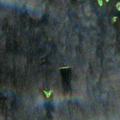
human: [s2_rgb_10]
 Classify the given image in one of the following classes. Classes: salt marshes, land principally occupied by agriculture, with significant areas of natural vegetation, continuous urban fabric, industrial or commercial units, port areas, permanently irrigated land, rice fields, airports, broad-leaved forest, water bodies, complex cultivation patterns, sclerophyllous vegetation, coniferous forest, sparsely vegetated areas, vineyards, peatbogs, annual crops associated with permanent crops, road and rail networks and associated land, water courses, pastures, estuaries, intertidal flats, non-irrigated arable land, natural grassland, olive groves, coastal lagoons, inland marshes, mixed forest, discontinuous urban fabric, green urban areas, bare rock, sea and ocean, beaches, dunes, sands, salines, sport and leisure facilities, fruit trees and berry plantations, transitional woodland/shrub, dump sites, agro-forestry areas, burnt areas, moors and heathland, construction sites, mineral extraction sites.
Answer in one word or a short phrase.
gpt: broad-leaved forest, coniferous forest, water bodies